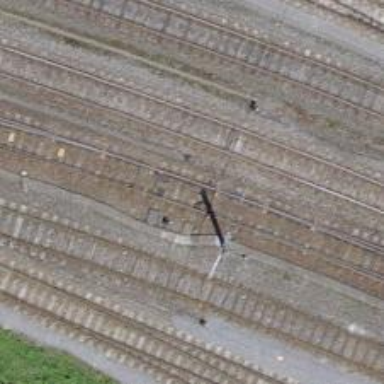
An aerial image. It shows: Railway switch.